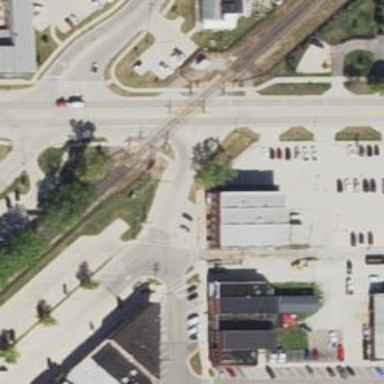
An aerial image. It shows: Crossing for the railway.